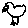
Label: bird